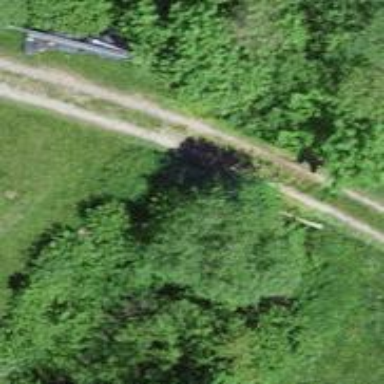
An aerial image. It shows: Bridge over unpaved track road.